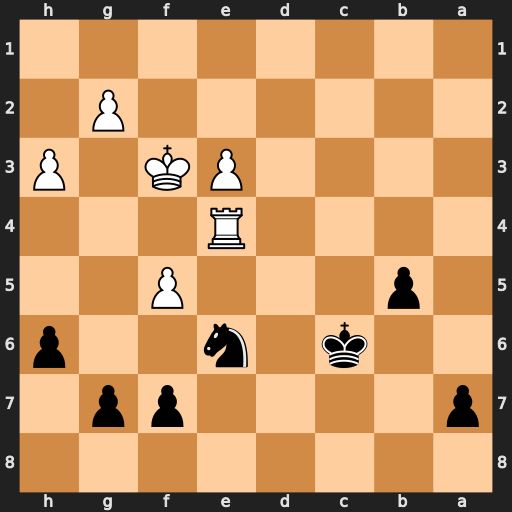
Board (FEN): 8/p4pp1/2k1n2p/1p3P2/4R3/4PK1P/6P1/8
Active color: b
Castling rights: -
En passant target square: -
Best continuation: Ng5+ Kf4 Nxe4